Question: I have a excel spreadsheet with folowing:
Field A is manually entered and in B field I subtract 2,7% from field A. I extended that formula to all all B fields but its showing negative value as nothing is entered in all A fields.
see screenshot:

I want only to have visible data in field B when data is entered into A field.
How to do this?
Thanks
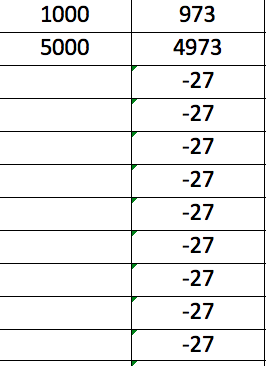
Answer: In enter:
'''
=IF(A1="","",A1-0.027*A1)
'''
and copy down